Question: Count the number of objects in the diagram.
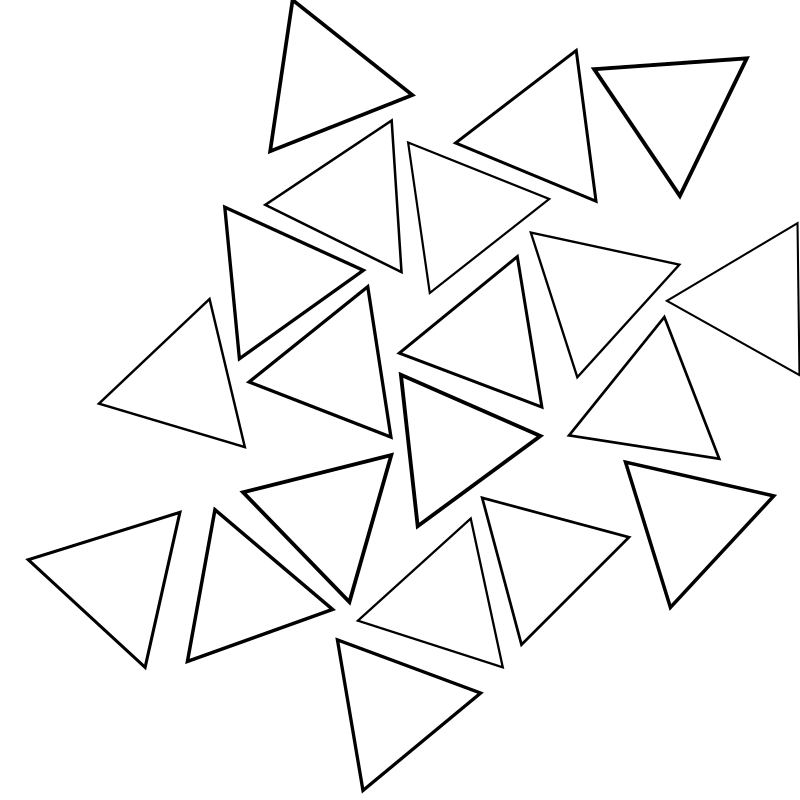
Answer: 20